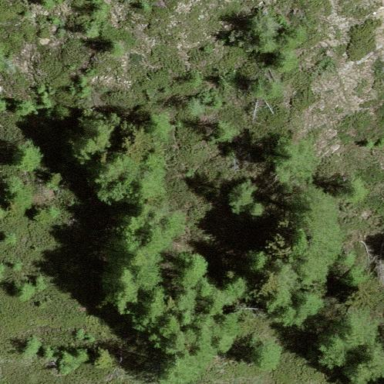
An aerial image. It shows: Forest area.